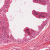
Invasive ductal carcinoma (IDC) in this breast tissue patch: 0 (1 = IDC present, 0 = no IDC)